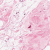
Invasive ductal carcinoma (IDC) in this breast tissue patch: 0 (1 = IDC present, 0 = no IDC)